Field crop: maize
Growth stage: 2
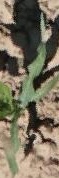
Species: maize